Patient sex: F
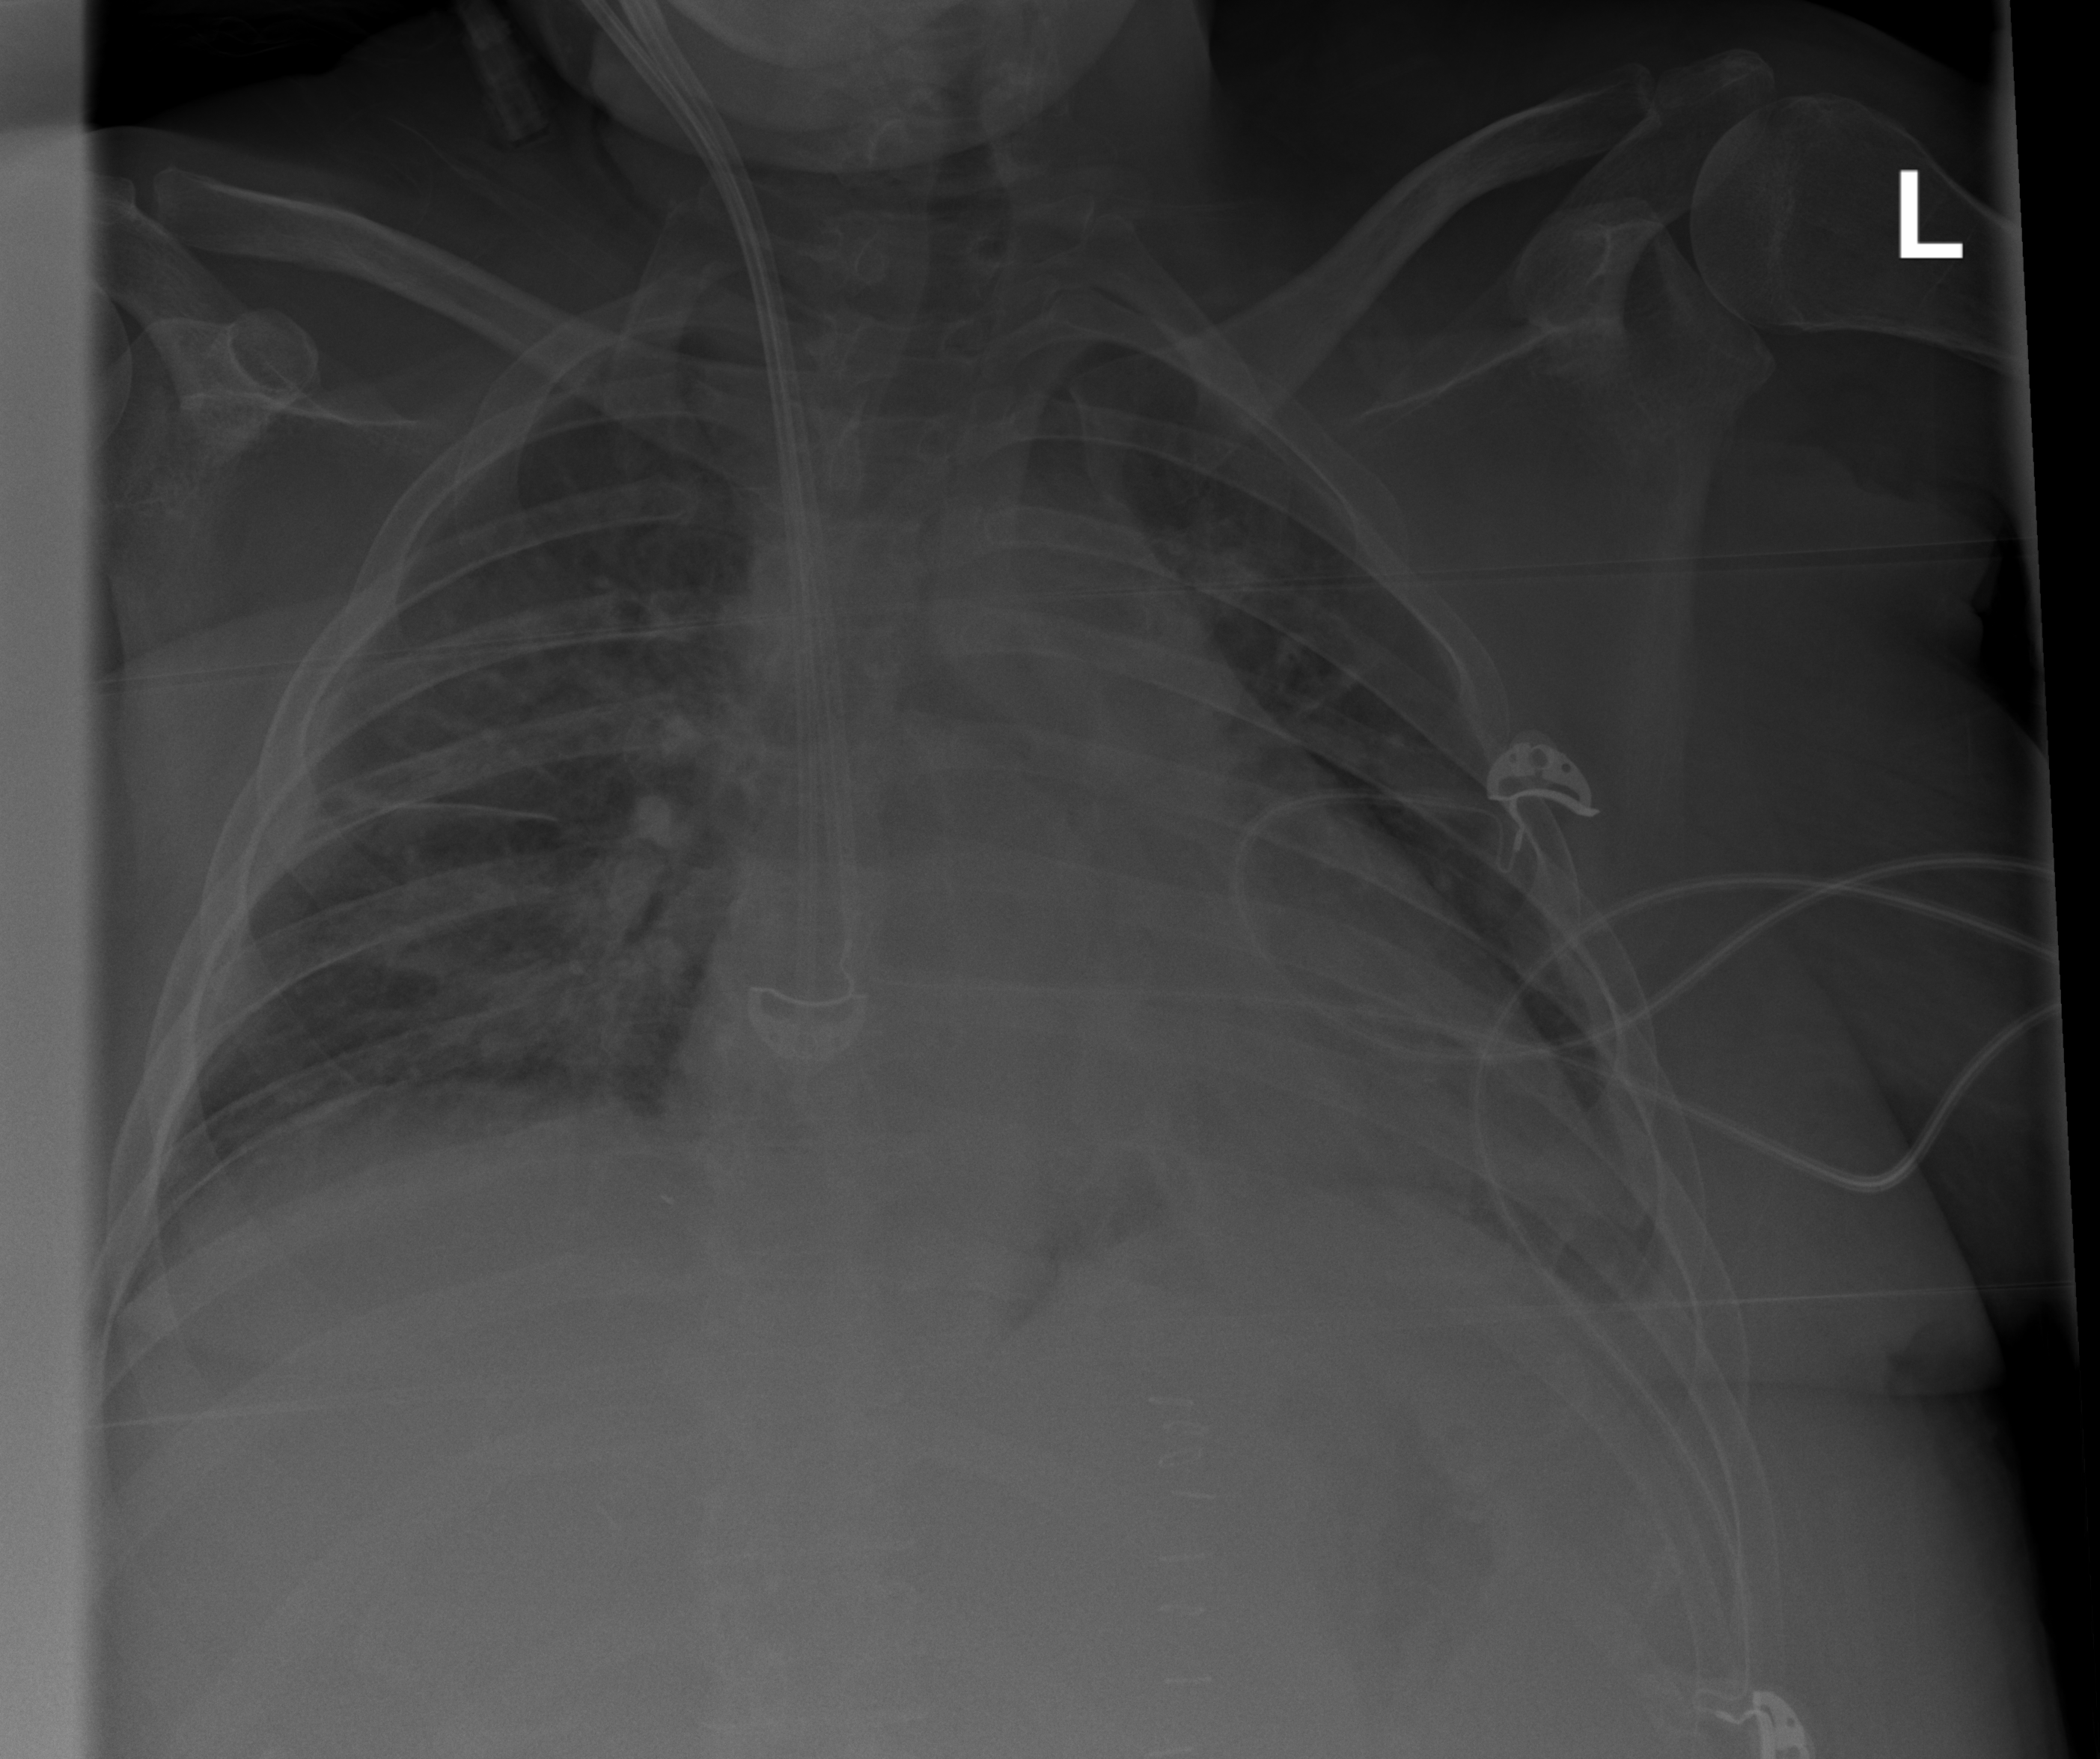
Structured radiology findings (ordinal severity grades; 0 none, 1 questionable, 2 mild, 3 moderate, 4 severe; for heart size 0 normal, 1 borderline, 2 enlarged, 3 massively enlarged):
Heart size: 1
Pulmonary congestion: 2
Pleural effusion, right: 2
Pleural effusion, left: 2
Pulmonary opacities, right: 2
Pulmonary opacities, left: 0
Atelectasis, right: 2
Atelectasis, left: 2